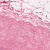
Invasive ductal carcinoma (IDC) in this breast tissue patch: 0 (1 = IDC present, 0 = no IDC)